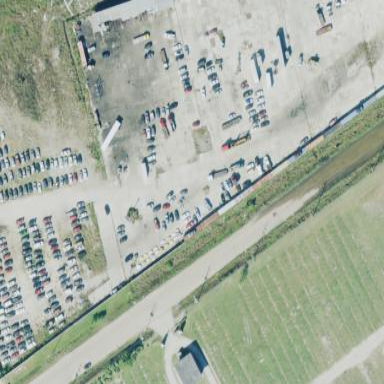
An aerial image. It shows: Scrap yard located in industrial area.